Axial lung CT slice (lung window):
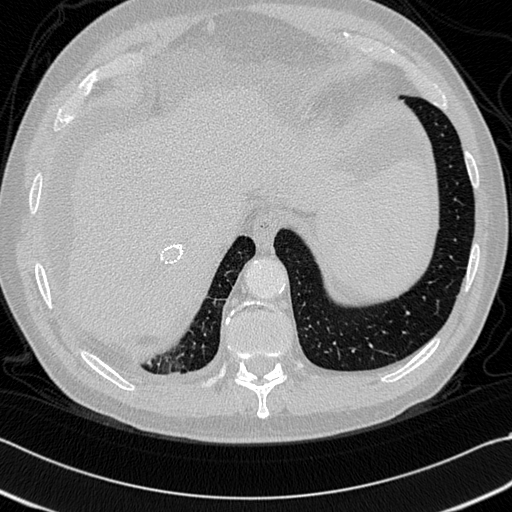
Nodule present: no